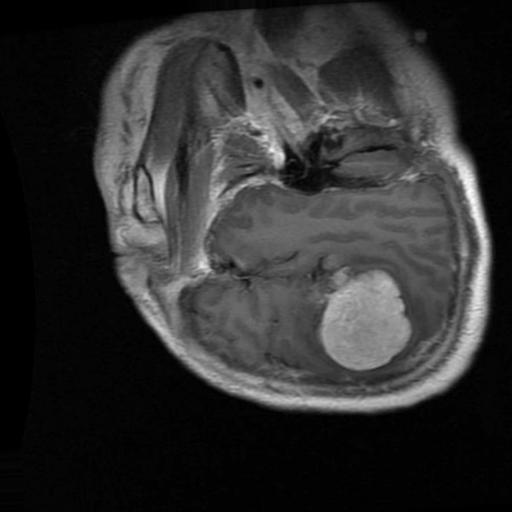
Label: meningioma